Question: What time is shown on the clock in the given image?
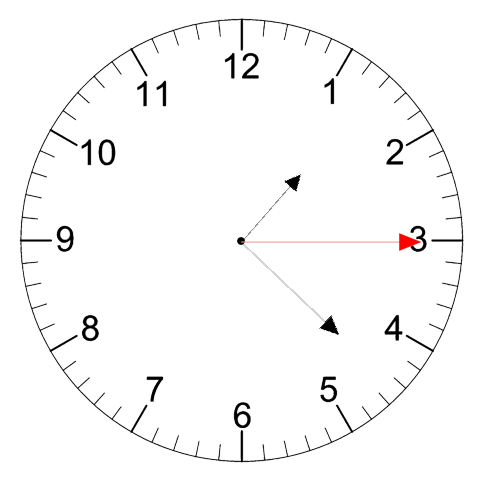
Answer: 01:22:15